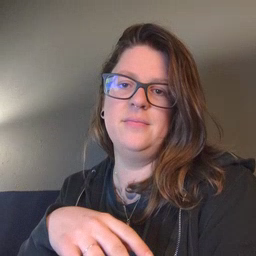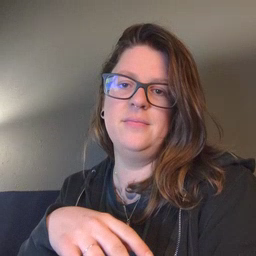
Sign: flag